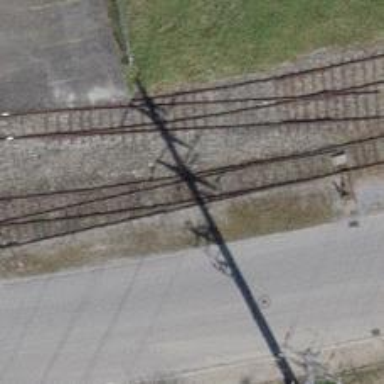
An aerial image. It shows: Railway switch.